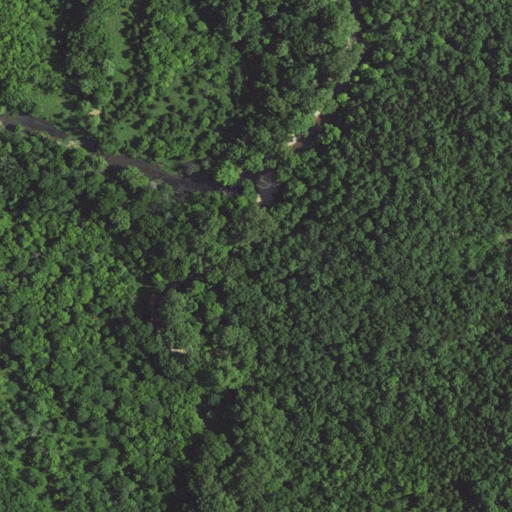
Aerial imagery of valley in Missouri named Trinity Hollow containing deciduous forest, woody wetlands, evergreen forest, mixed forest, herbaceous wetlands, and pasture